Question: I'm having a problem with the component 'DateTimePicker' it is not showing the date in windows 10, what could the problem be?

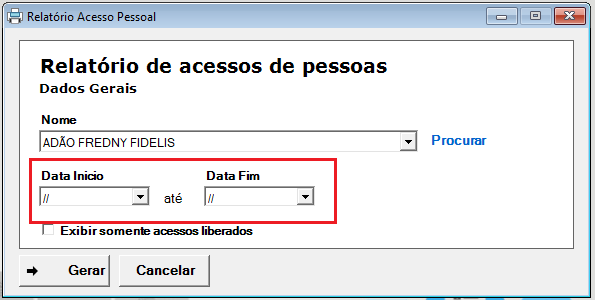
Answer: Put this in my Form_Load()
'''
Application.EnableVisualStyles();
'''